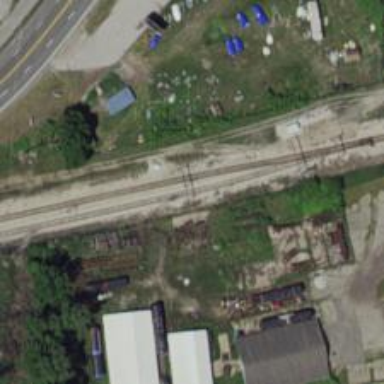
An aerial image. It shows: Disused railway siding with electrified contact line.